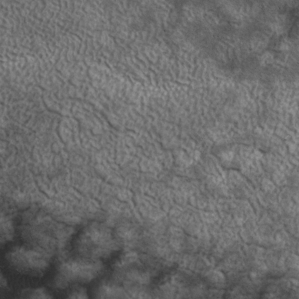
Label: non_frost